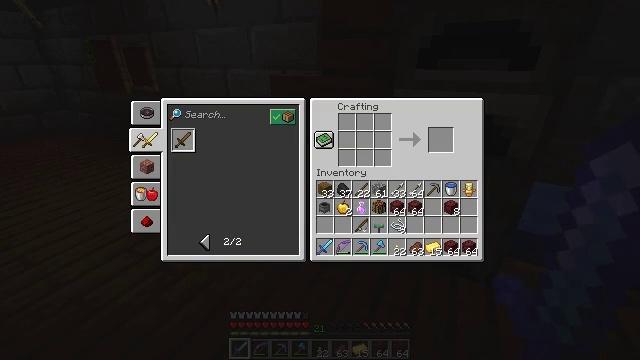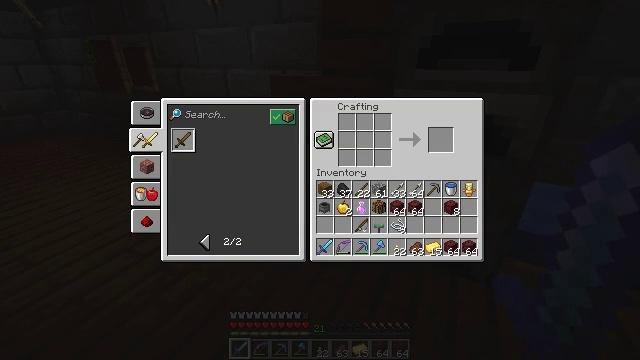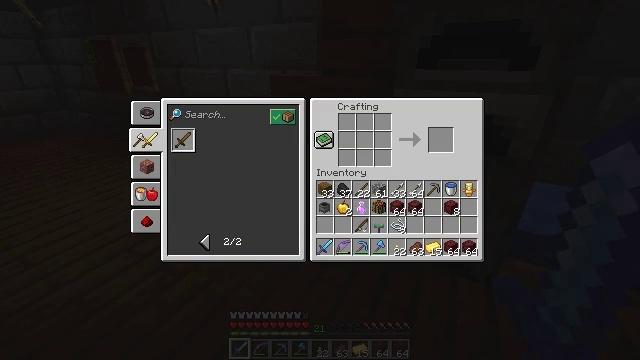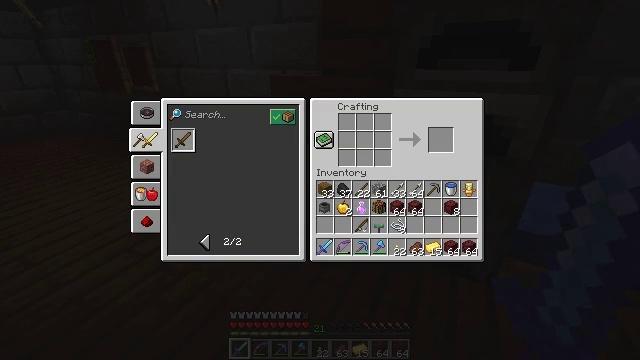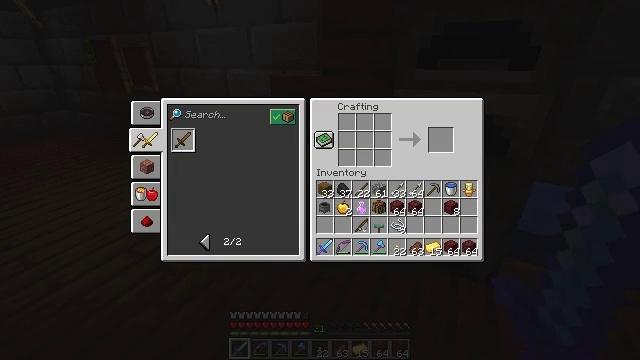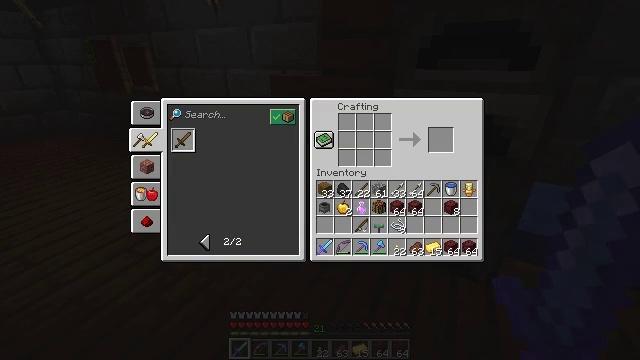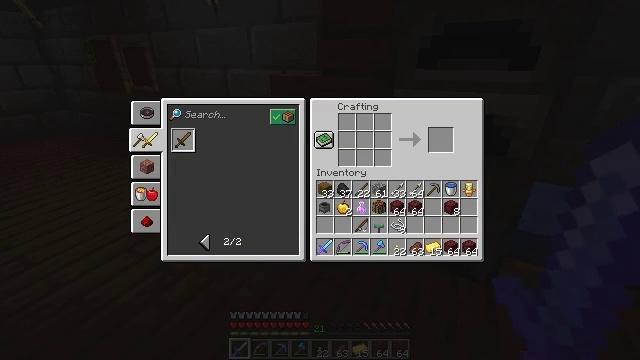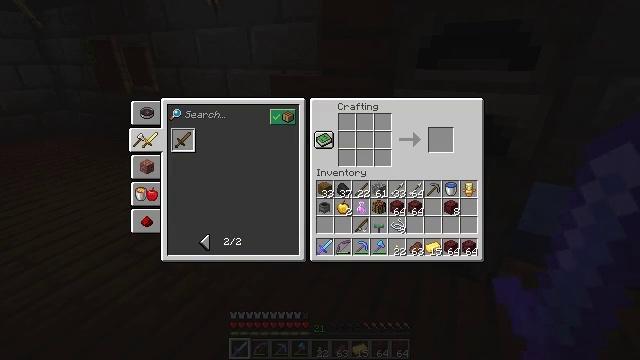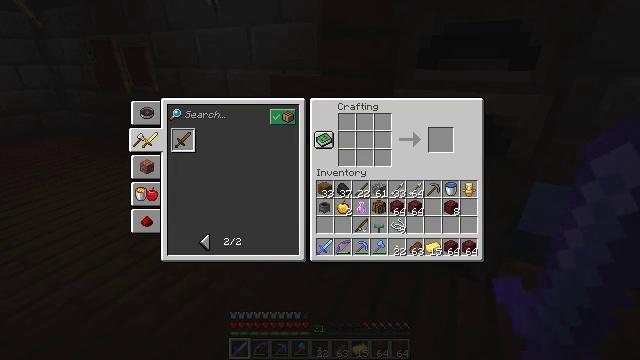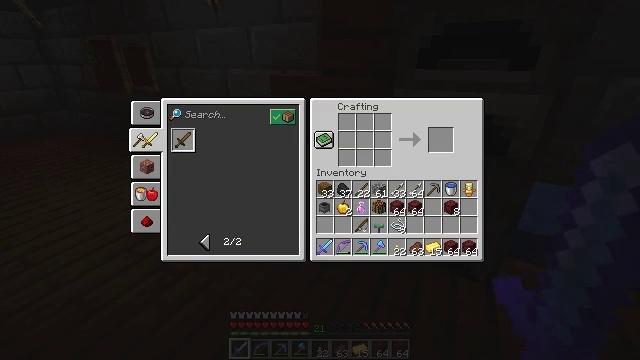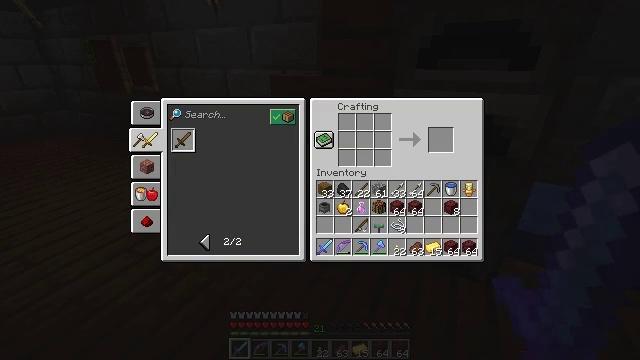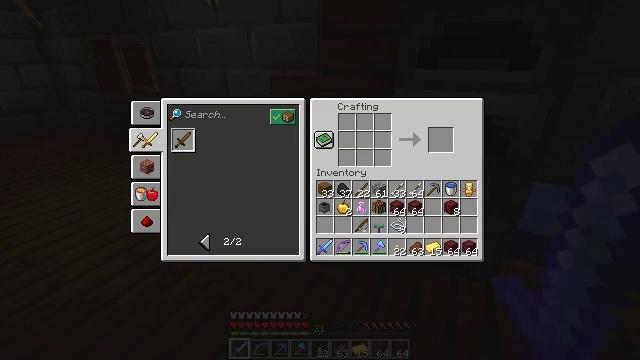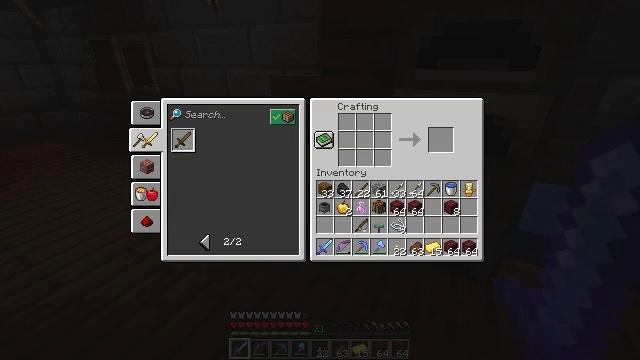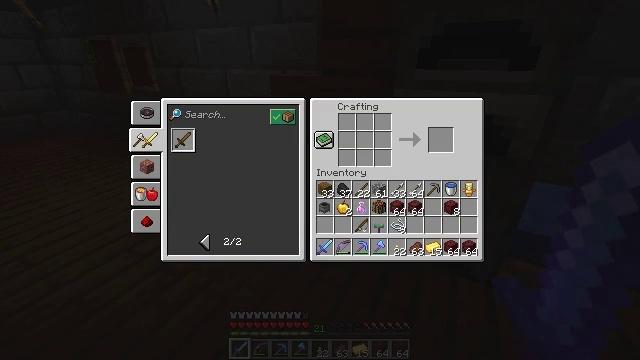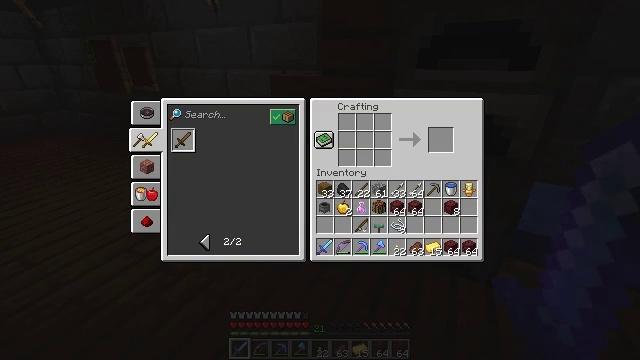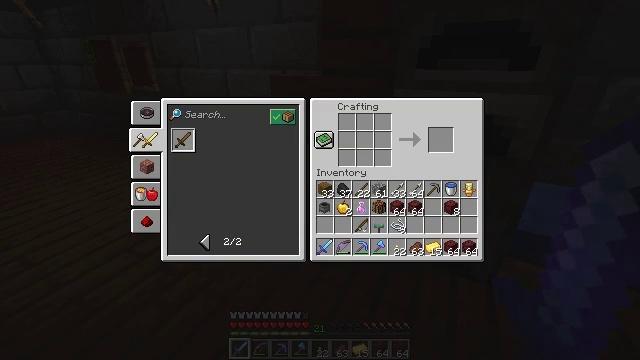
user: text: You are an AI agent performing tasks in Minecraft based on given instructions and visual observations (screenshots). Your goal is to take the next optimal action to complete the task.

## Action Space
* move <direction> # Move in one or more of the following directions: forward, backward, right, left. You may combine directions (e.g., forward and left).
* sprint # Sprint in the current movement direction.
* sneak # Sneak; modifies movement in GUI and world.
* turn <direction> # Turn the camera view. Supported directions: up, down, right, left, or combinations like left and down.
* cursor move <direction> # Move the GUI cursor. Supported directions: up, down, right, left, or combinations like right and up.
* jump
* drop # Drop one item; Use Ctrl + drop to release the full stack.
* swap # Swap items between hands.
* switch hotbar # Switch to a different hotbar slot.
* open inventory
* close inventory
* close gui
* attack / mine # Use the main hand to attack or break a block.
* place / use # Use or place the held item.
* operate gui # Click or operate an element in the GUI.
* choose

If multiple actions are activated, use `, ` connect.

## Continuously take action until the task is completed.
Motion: motion action
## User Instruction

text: Craft a warped fungus on a stick.
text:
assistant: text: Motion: cursor move left and up
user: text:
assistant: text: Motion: cursor move left and down
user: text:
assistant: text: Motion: cursor move down
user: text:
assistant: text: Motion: cursor move up
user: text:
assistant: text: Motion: cursor move up
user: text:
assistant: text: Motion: cursor move left and up
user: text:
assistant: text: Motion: cursor move left and up
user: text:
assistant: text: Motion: cursor move left and up
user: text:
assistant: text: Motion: cursor move left and up
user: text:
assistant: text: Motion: no_op
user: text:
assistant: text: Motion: no_op
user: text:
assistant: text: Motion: no_op
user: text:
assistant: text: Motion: no_op
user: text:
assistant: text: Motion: no_op
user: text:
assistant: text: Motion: cursor move down
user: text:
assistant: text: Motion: cursor move right and down
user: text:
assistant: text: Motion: cursor move right and down
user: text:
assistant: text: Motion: cursor move right and down
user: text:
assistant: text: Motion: operate gui
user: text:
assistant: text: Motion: operate gui
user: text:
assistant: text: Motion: no_op
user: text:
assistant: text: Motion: no_op
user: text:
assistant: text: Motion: cursor move left and down
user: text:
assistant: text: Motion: operate gui
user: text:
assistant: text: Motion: operate gui
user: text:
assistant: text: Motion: no_op
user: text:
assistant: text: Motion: cursor move down
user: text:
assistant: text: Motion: cursor move down
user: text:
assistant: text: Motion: operate gui
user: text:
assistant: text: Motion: operate gui